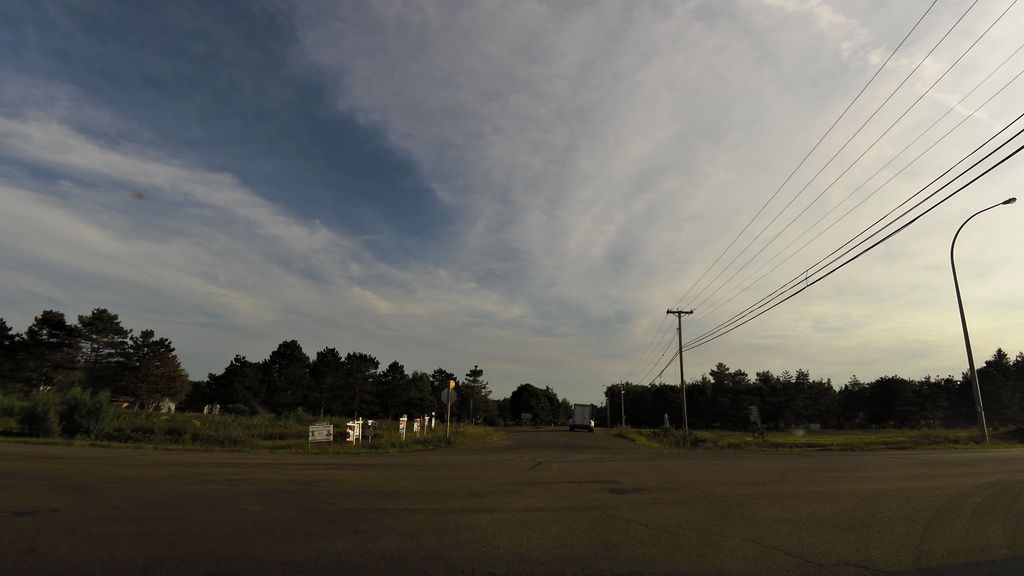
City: charlottetown